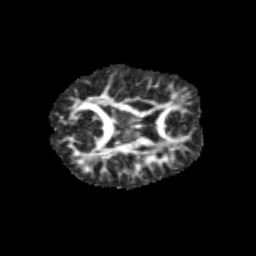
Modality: FA
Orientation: axial
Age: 9
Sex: female
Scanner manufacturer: siemens
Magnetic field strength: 3 T
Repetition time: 3.8 s
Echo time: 0.07 s